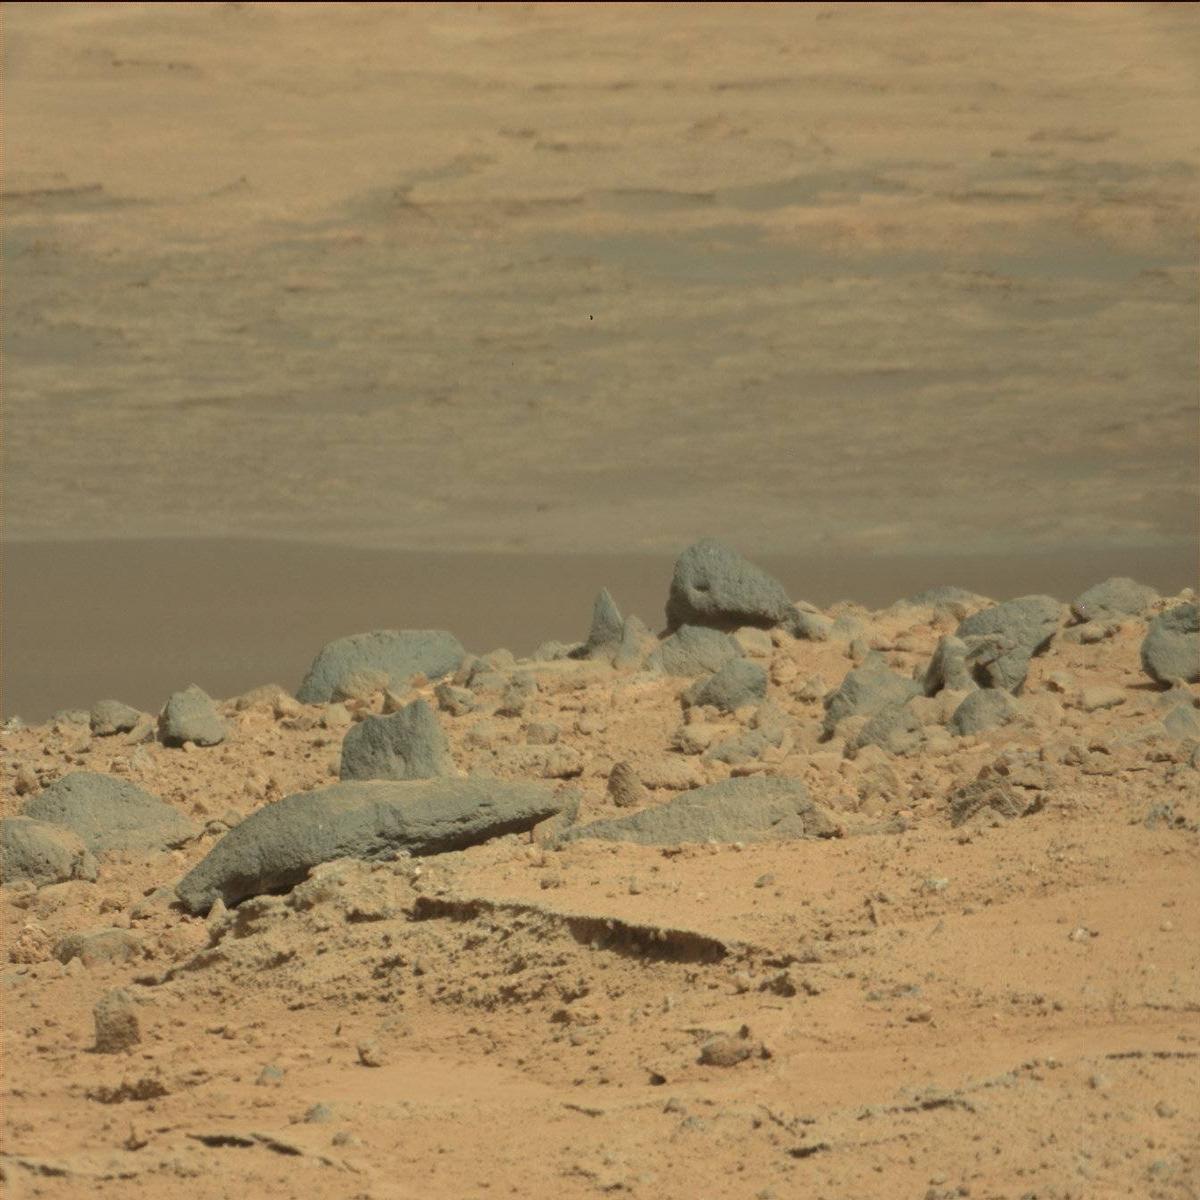
Terrain classes present: Bedrock, Ridge, Sand / Soil